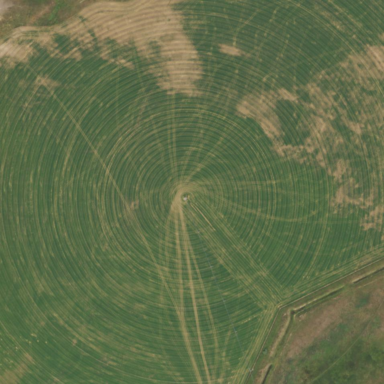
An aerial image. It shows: Farmland with pivot irrigation system.